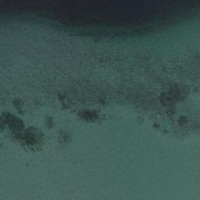
EUNIS habitat code: 14
Species observed at this site:
Sterna hirundo